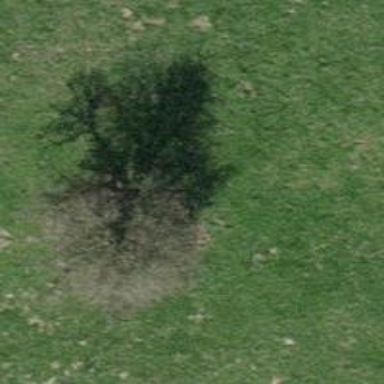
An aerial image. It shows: Beautiful tree in nature.